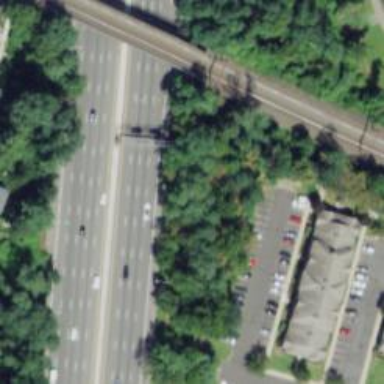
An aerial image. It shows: Motorway junction.